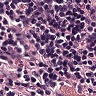
Metastatic tissue present: no